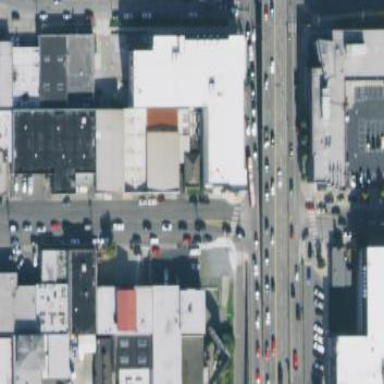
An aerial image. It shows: Building housing storage rental shop.